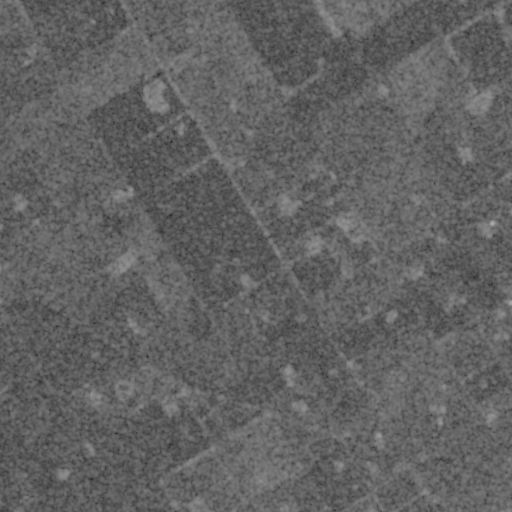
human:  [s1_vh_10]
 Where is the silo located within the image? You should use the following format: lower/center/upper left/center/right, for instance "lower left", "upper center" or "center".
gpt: The silo is located in the center left of the image.
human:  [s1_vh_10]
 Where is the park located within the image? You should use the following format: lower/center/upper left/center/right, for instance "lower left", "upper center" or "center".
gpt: There is no park in the image.

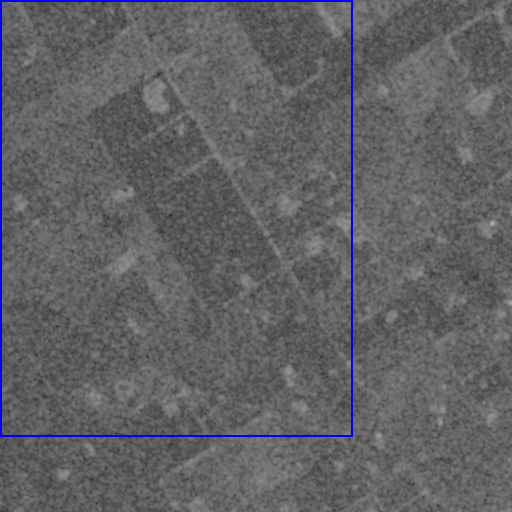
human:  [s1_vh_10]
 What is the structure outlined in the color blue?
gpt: The structure outlined in blue is a crop field.
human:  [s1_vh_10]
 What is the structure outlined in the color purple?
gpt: There is no purple outline.